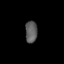
Tissue: lung
Cell type: Epithelial cells
Senescence score: 0.19
Nuclear area (px): 256
Mean DAPI intensity: 92.332